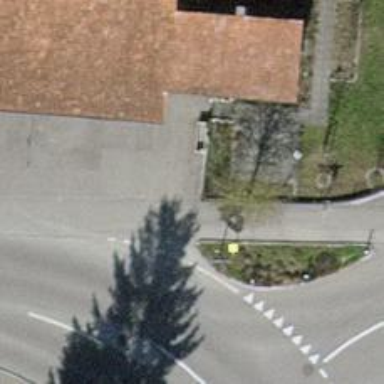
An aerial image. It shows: Post box.